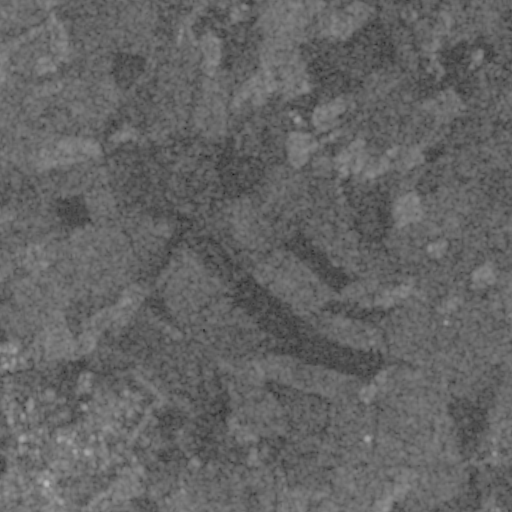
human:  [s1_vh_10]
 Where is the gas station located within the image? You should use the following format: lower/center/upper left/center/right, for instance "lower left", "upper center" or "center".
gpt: The gas station is located in the lower left of the image.
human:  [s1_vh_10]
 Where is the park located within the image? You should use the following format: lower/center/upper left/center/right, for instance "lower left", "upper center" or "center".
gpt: The park is located in the lower left of the image.
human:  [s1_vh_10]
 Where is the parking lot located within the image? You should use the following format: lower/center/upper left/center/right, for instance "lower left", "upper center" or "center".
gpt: The parking lot is located in the lower left of the image.
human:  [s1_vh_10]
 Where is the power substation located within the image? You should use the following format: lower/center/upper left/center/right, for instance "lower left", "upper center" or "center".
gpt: The power substation is located in the lower left of the image.
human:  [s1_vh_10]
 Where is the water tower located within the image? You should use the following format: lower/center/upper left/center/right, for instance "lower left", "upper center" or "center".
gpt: The water tower is located in the lower center of the image.
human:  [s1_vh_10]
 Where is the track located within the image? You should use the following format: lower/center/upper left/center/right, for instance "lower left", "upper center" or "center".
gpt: There is no track in the image.

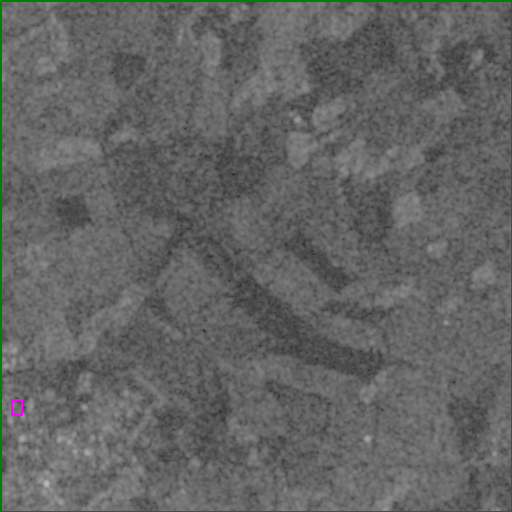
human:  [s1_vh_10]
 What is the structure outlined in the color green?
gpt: The structure outlined in green is a crop field.
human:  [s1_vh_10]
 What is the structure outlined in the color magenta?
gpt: The structure outlined in magenta is a park.
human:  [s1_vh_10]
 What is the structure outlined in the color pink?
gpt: There is no pink outline.